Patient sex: M
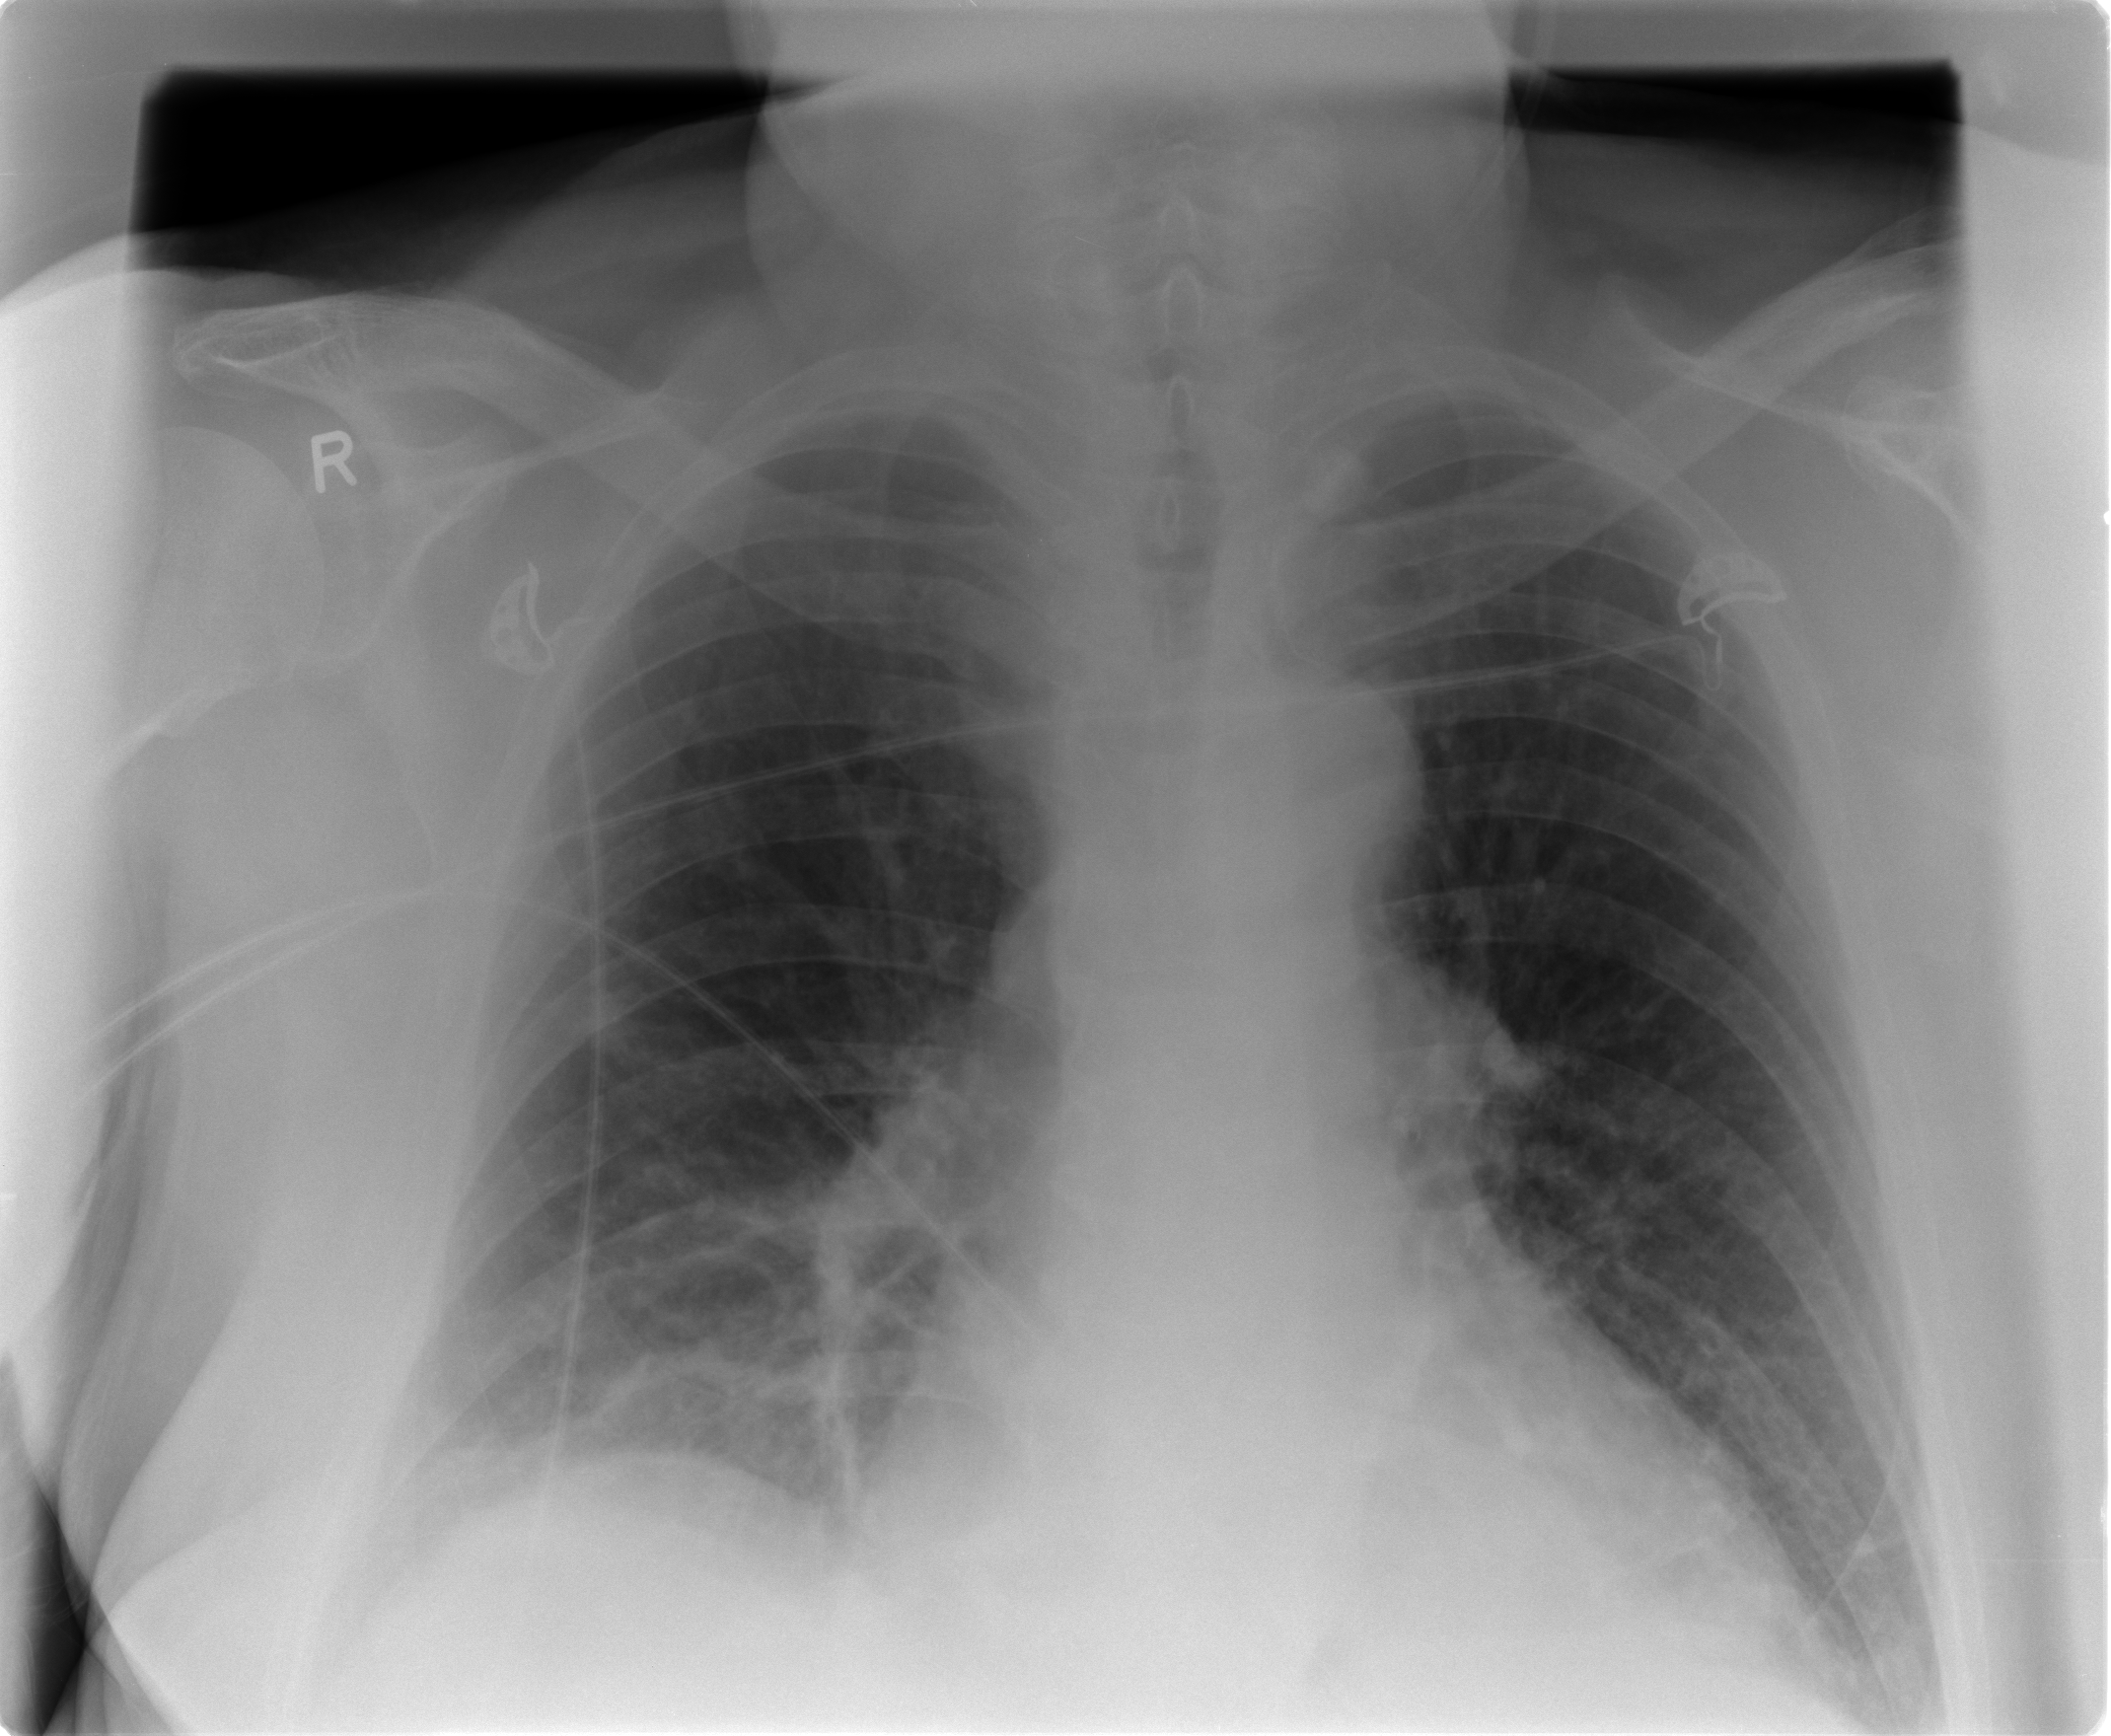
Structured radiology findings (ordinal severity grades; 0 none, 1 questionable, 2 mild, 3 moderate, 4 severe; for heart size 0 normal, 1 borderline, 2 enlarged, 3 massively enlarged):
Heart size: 1
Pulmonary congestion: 2
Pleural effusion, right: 2
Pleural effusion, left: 0
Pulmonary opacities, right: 0
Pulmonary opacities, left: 0
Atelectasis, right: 2
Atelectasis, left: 2